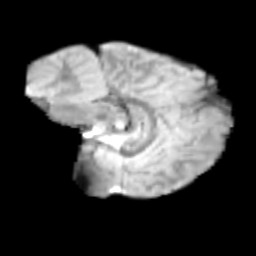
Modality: T2w
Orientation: sagittal
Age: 11
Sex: male
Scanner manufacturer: siemens
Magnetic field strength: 3 T
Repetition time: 3.8 s
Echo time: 0.07 s